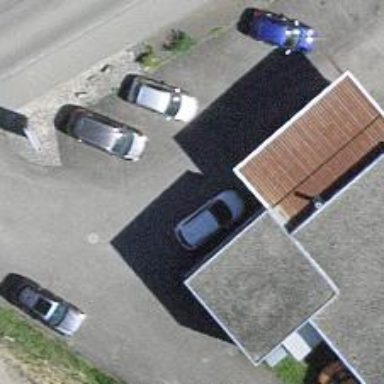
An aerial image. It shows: Fuel station.